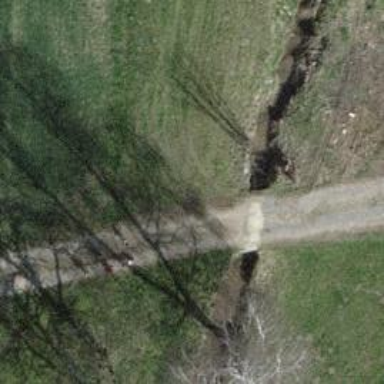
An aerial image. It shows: Culvert tunnel.